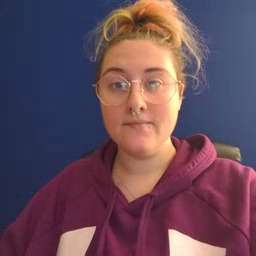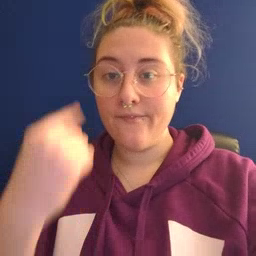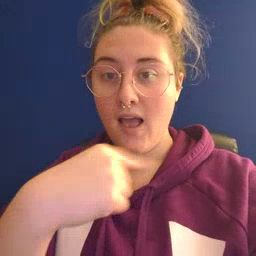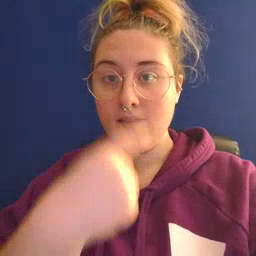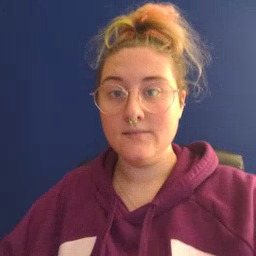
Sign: face